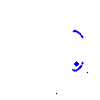
Particle: proton